Interaction volume radius: 5 \u00c5
Interaction volume height: 40 \u00c5
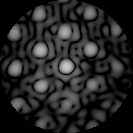
Disorder parameter: 0.2723